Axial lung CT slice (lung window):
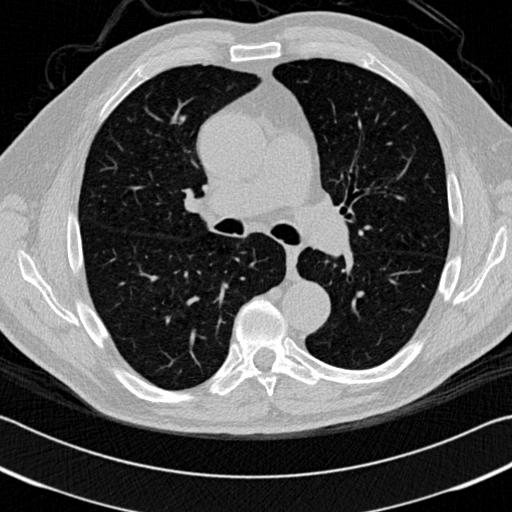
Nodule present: no